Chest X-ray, PA view. Patient: 55 years old, sex F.
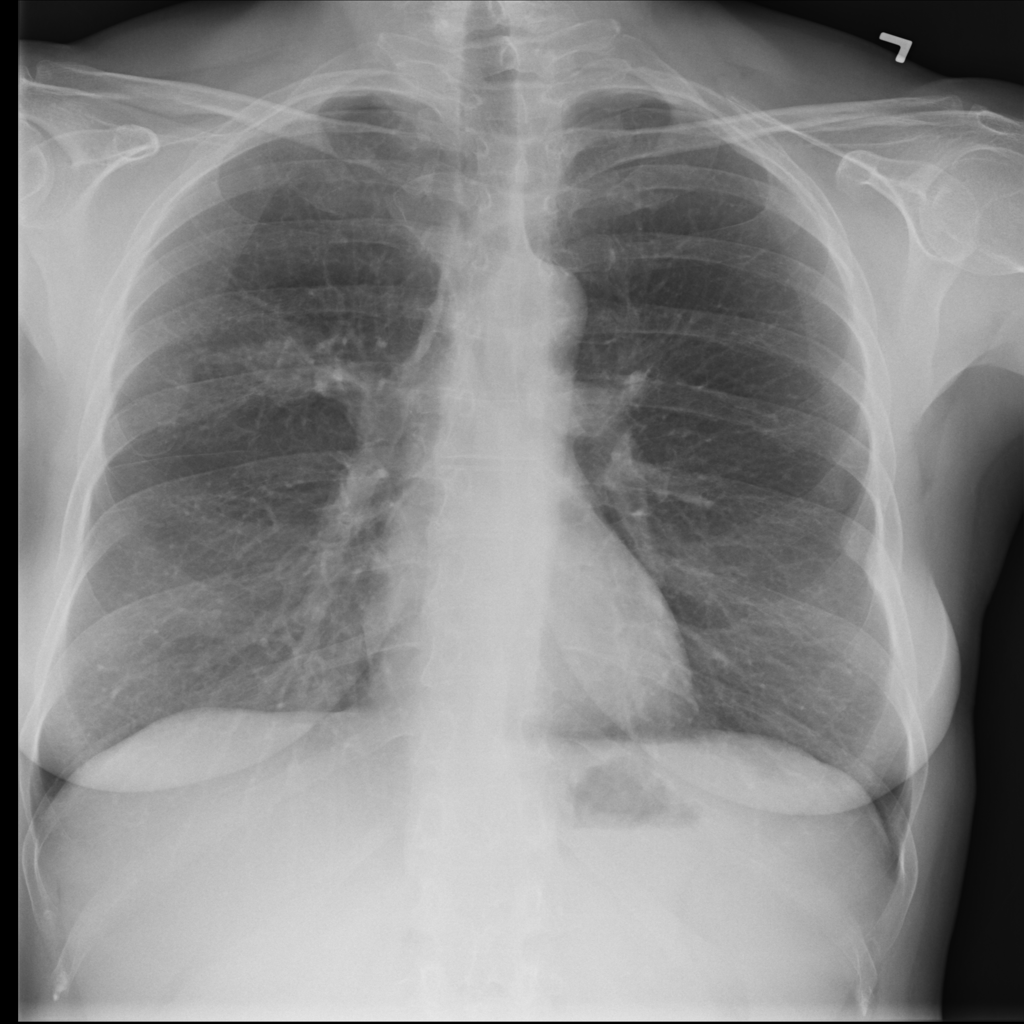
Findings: No Finding